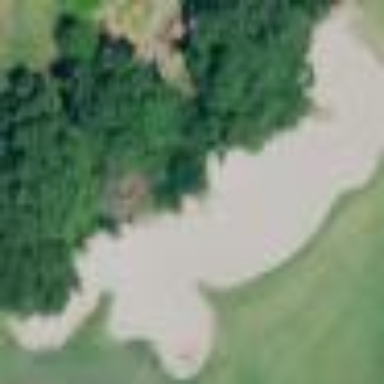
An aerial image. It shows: Golf bunker filled with sandy terrain.